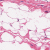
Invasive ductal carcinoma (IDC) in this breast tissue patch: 0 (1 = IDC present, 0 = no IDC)